Question:
Column vasm has values (username and id) for multiple persons separated by a semicolon. The requirement is to separate out username and id as two different columns.Please advise how to do this in HiveQL or SQL.
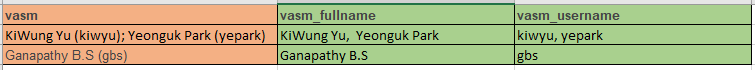
Answer: You can use the 'split' function to create an array of strings, and then select each array element:
'''
with base as (
select split(vasm, ";") as part
from mytable
)
select part[0] as vasm_fullname, part[1] as vasm_username
from base
'''